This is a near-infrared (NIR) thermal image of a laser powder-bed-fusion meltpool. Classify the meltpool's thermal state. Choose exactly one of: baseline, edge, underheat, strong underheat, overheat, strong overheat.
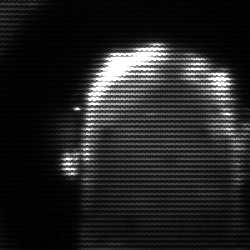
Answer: baseline